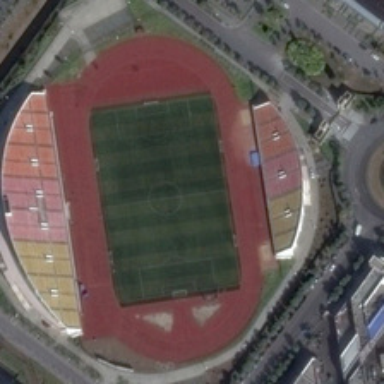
A stadium is surrounded by four roads with green trees in two sides .